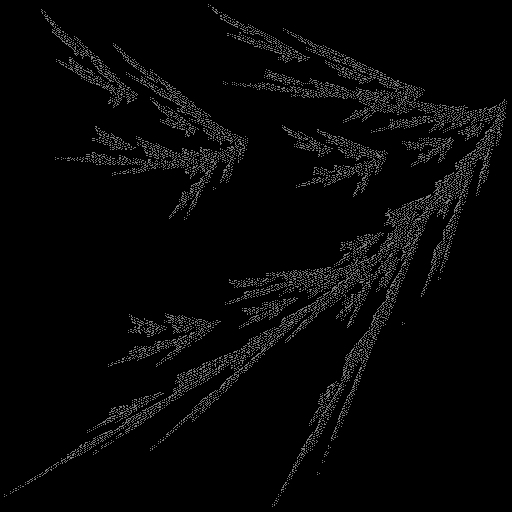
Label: filmyfern